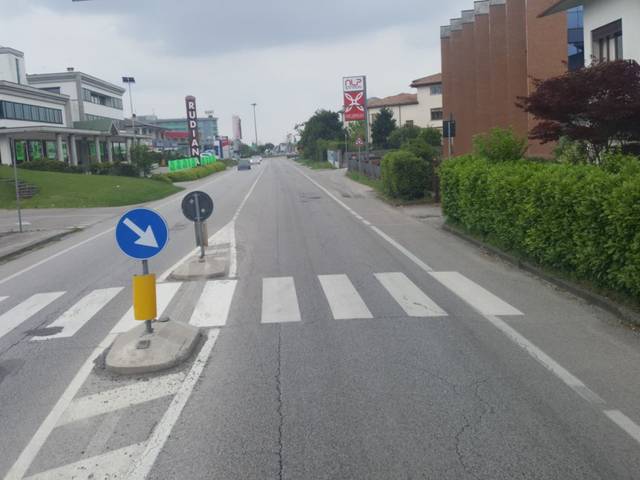
Region: Italy
Coordinates: 45.754, 11.746